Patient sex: M
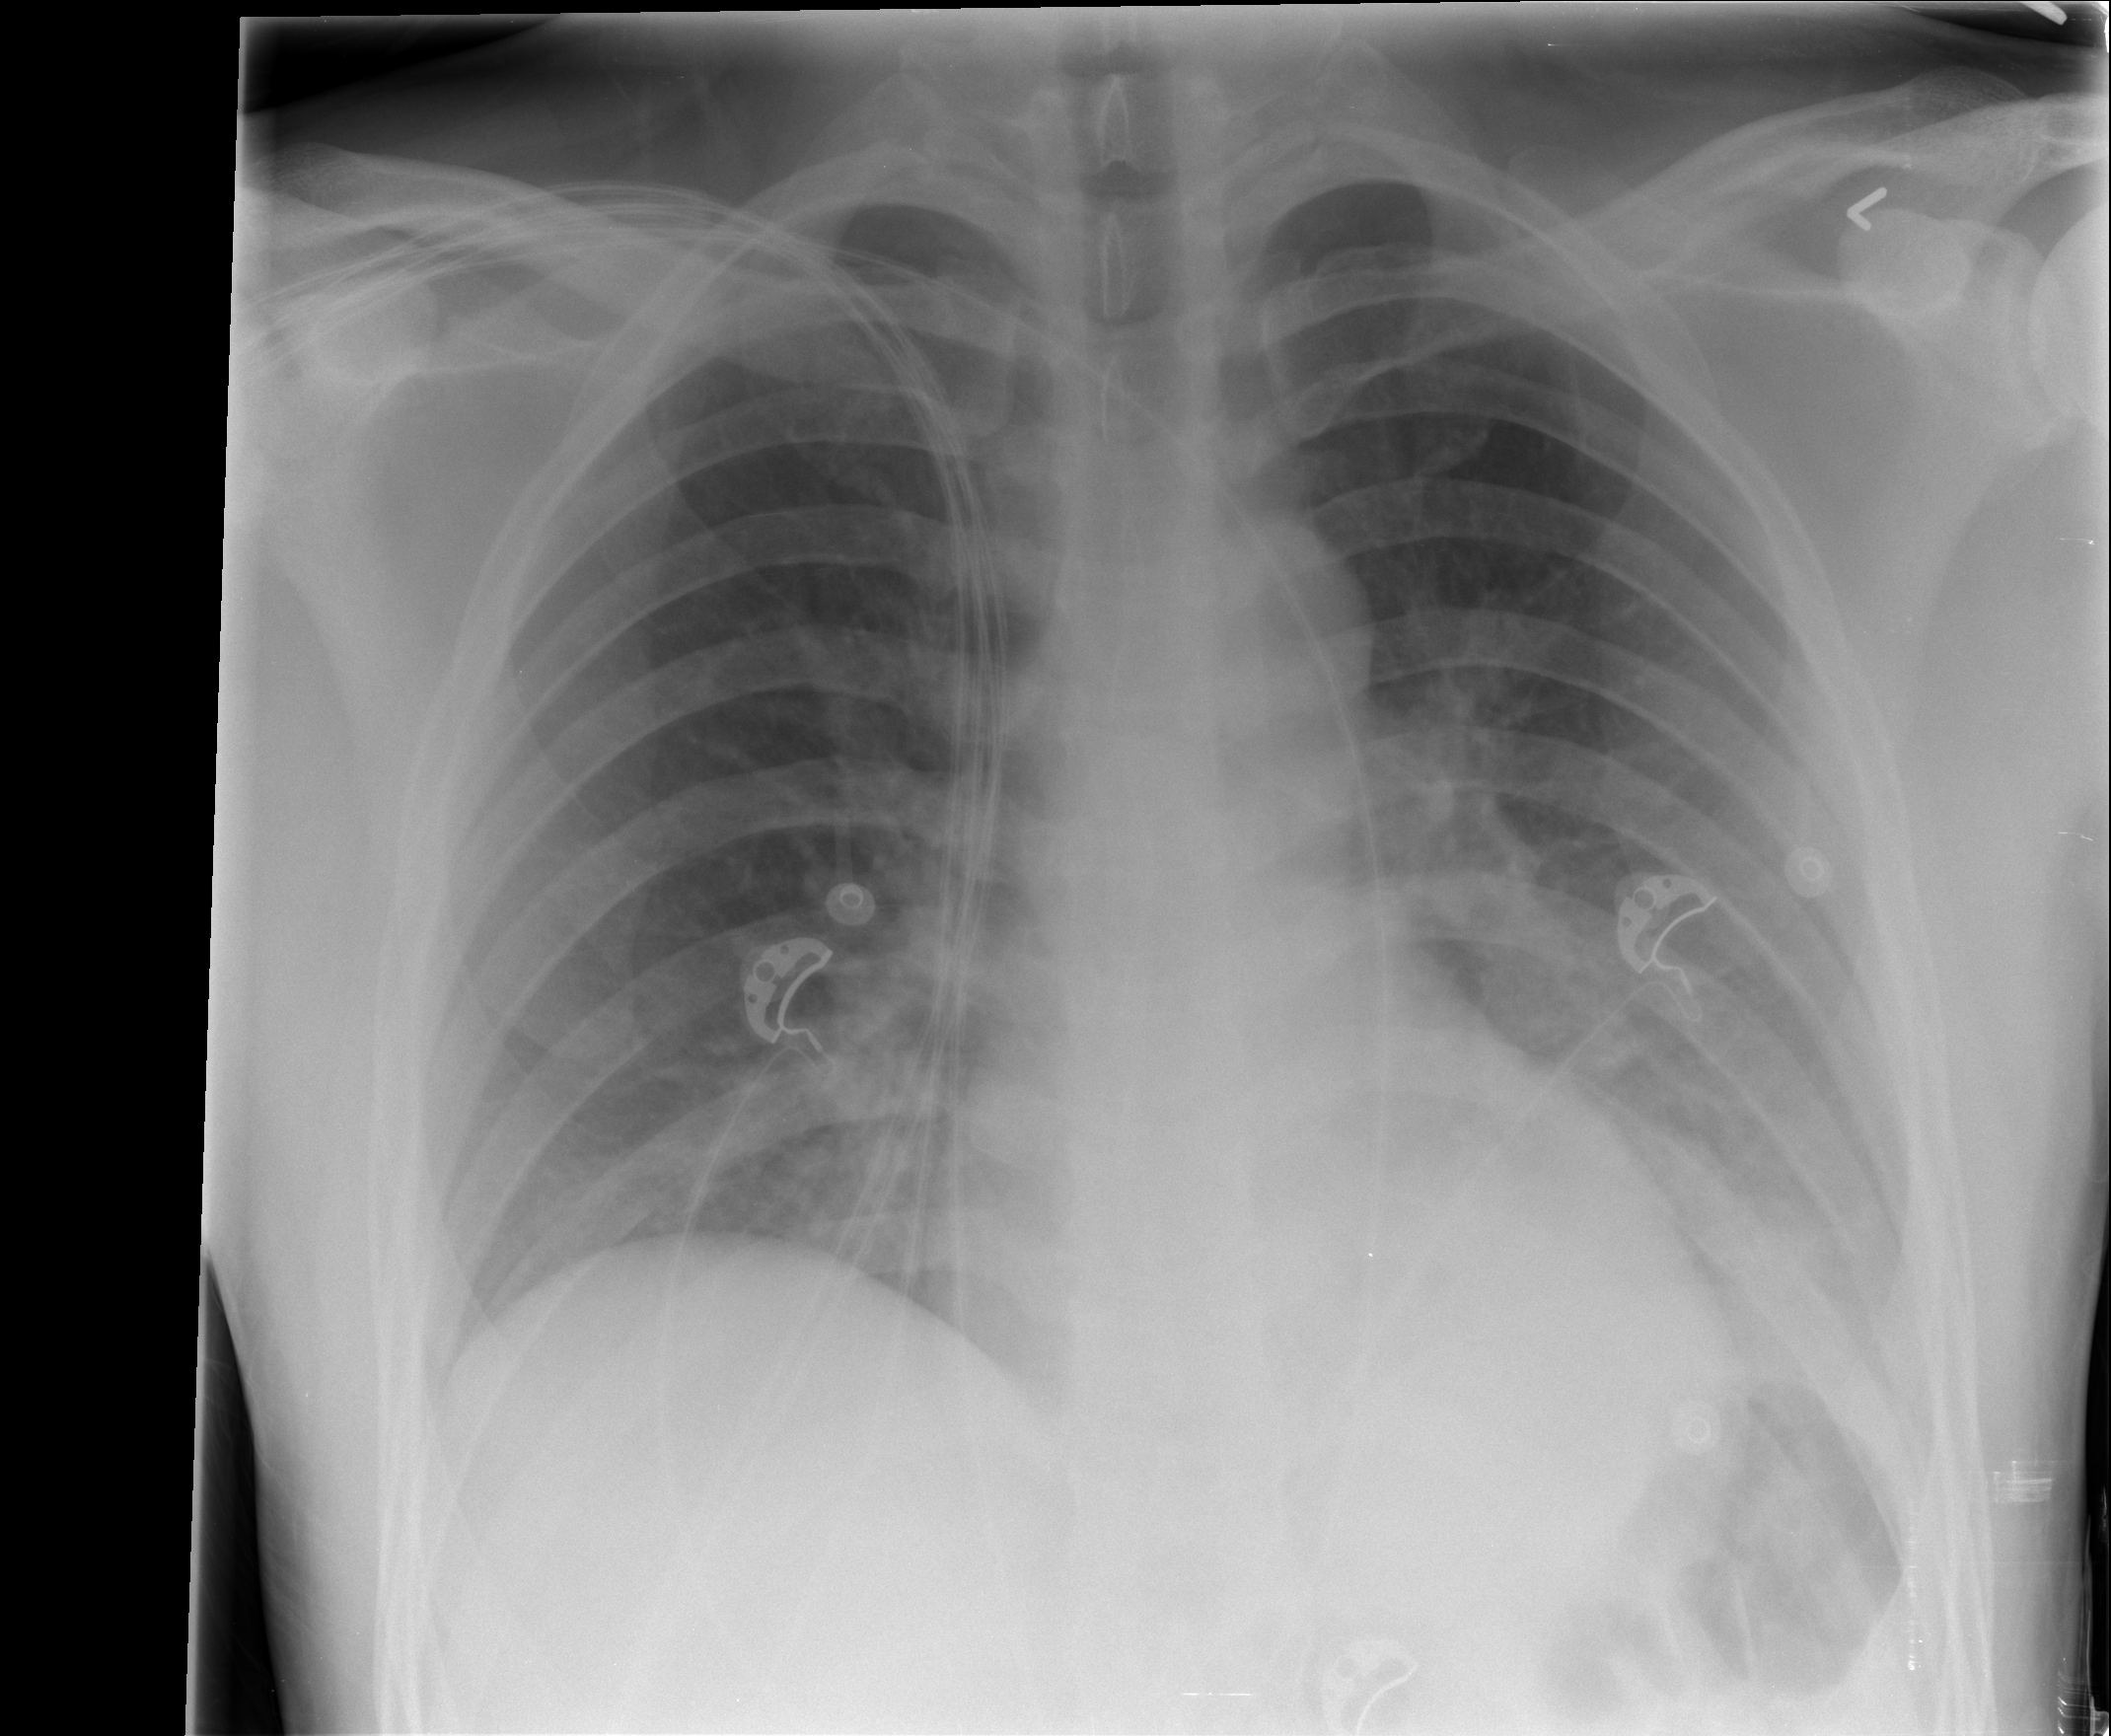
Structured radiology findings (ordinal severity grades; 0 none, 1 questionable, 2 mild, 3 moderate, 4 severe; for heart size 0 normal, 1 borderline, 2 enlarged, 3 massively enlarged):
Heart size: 0
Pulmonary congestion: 0
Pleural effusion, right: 0
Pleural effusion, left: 2
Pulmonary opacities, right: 2
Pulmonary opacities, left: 1
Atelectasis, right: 2
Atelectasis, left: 2